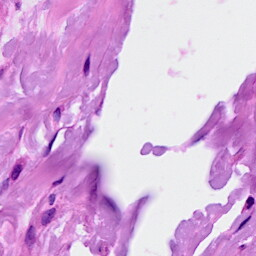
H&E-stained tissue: Breast